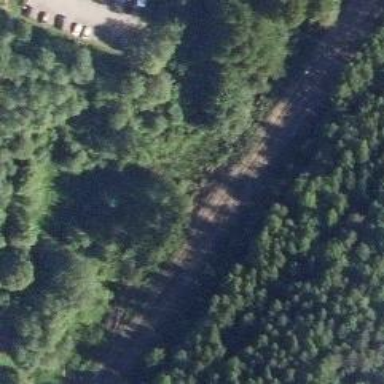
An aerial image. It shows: Railway track classified as B1.